Aerial crown-view tile of a tropical tree (Barro Colorado Island, Panama), acquired 20240611:
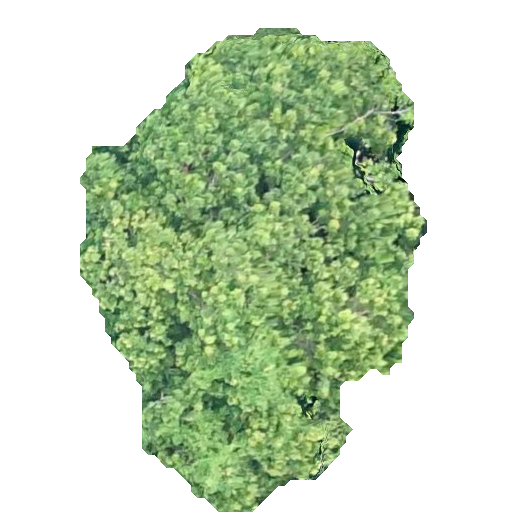
Species: Anacardium excelsum
GBIF accepted scientific name: Anacardium excelsum
Crown area: 185.218 m²